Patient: sex M, age 23
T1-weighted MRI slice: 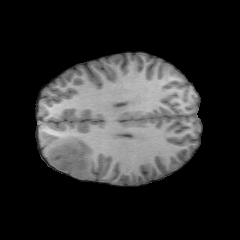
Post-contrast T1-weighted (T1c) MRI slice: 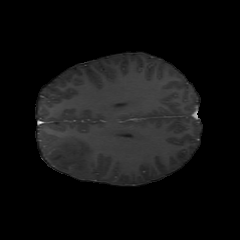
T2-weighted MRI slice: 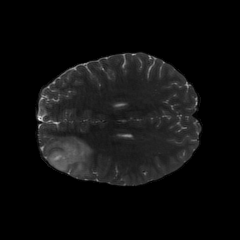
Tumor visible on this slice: yes
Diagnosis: Oligodendroglioma, IDH-mutant, 1p/19q-codeleted
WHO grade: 2